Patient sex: M
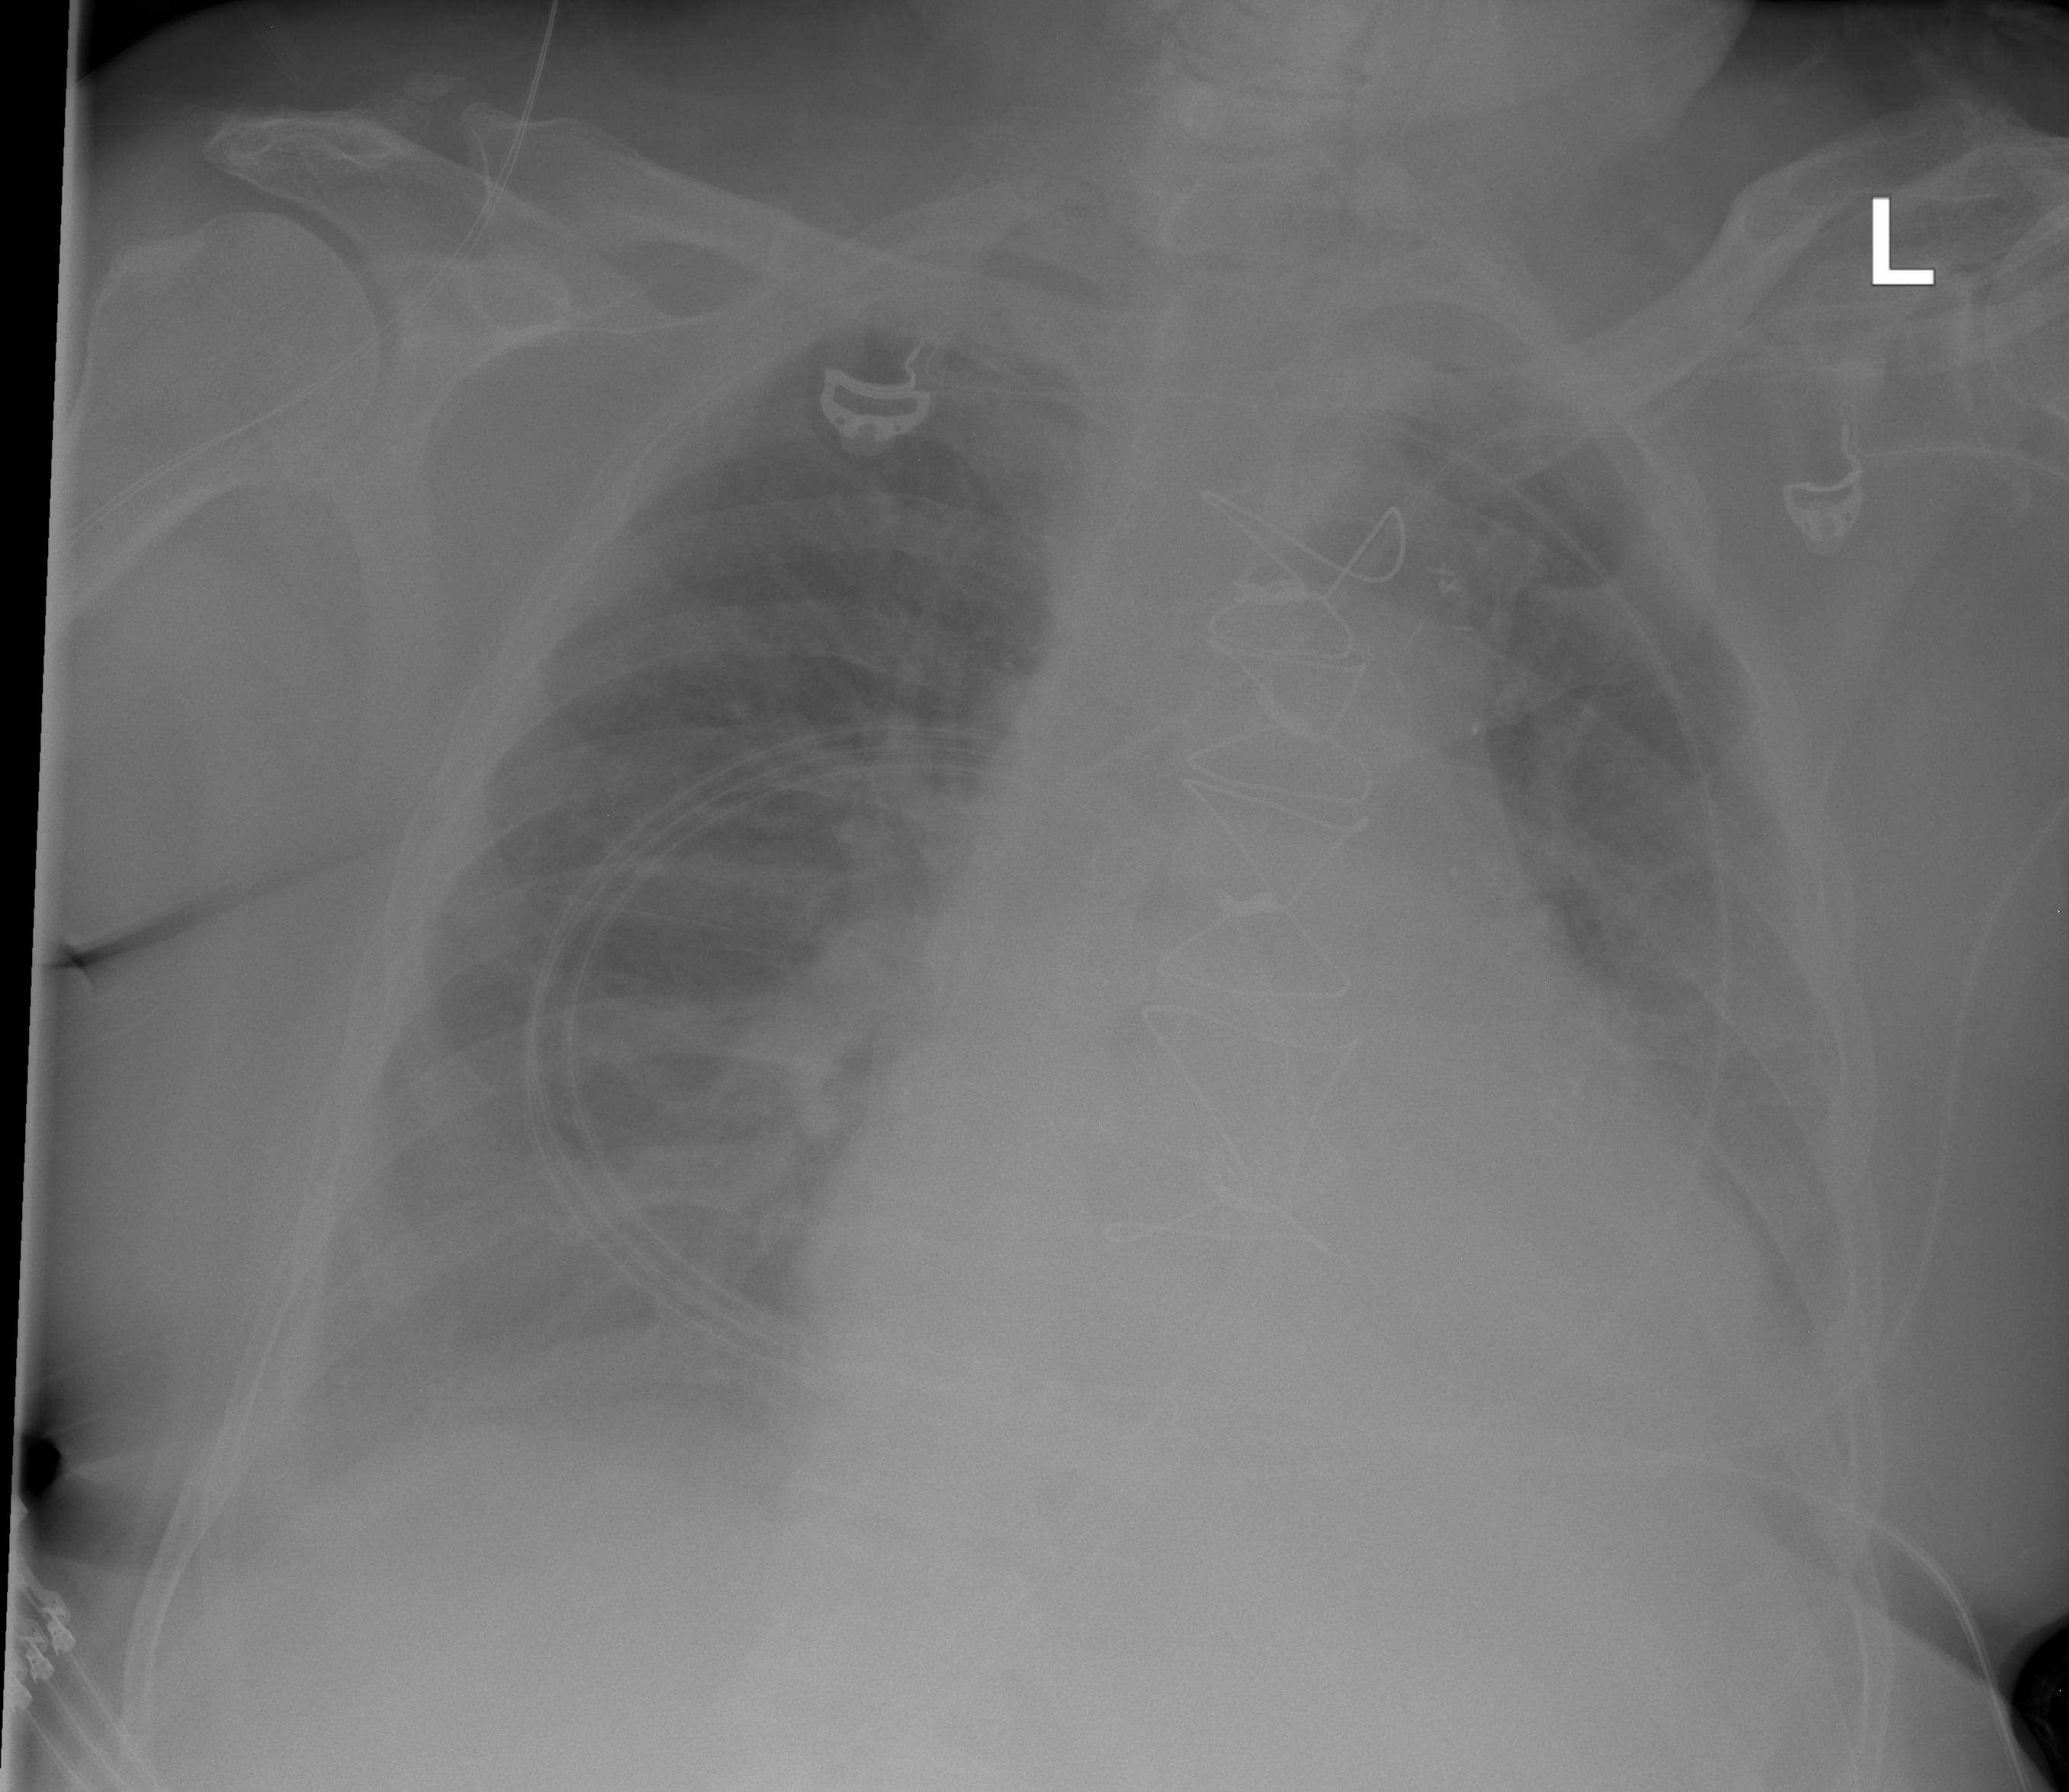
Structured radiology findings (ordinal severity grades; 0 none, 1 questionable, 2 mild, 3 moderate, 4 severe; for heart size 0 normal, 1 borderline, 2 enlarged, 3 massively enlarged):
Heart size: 2
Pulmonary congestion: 0
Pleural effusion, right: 2
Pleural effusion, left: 2
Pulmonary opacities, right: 0
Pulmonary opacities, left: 0
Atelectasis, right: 2
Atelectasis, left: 2